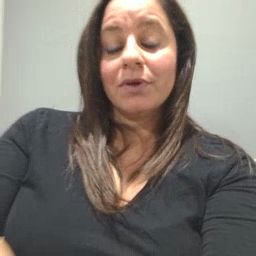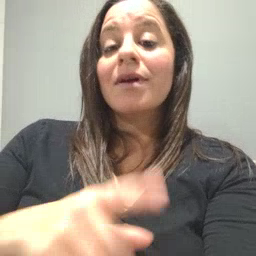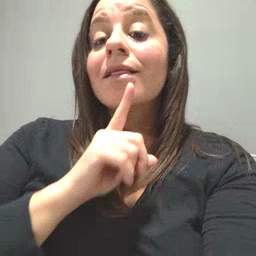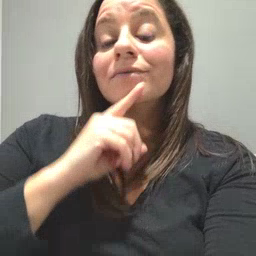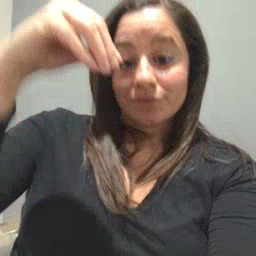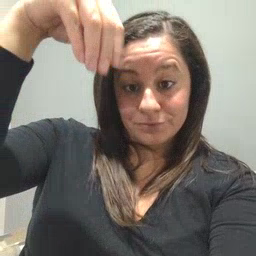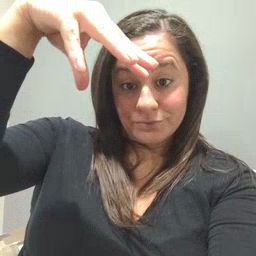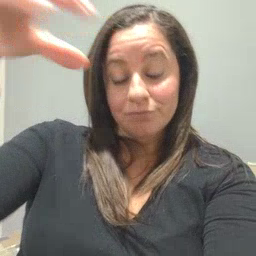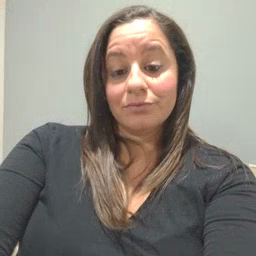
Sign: lamp